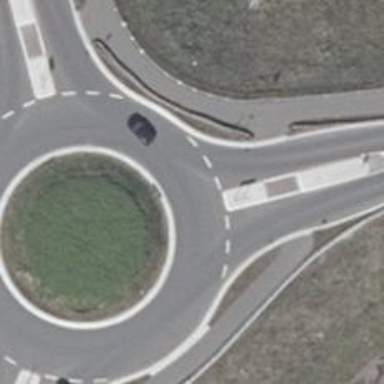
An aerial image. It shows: Secondary road with asphalt surface leading to roundabout.